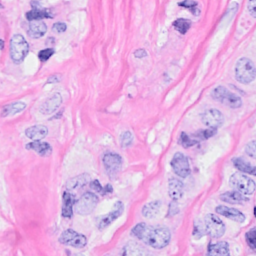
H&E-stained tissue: Breast